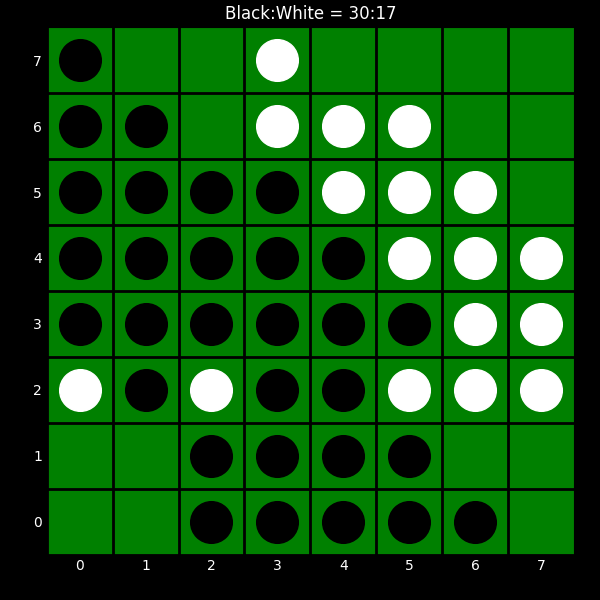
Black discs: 30
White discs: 17